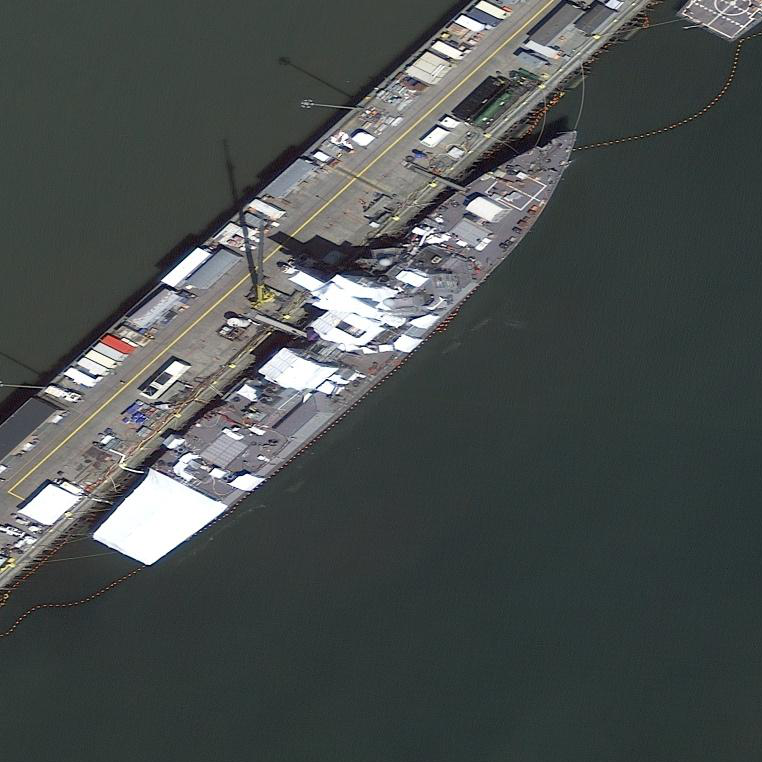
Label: destroyer